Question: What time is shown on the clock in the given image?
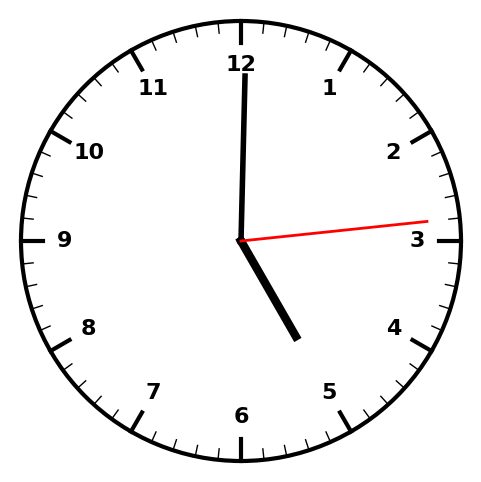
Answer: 05:00:14